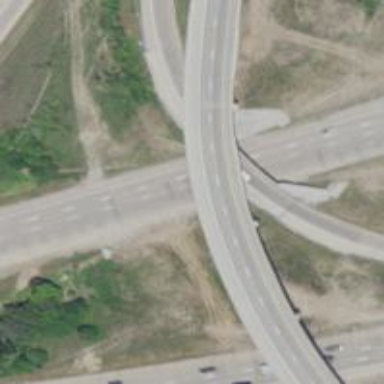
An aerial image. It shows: Bent on bridge.